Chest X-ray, PA view. Patient: 59 years old, sex M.
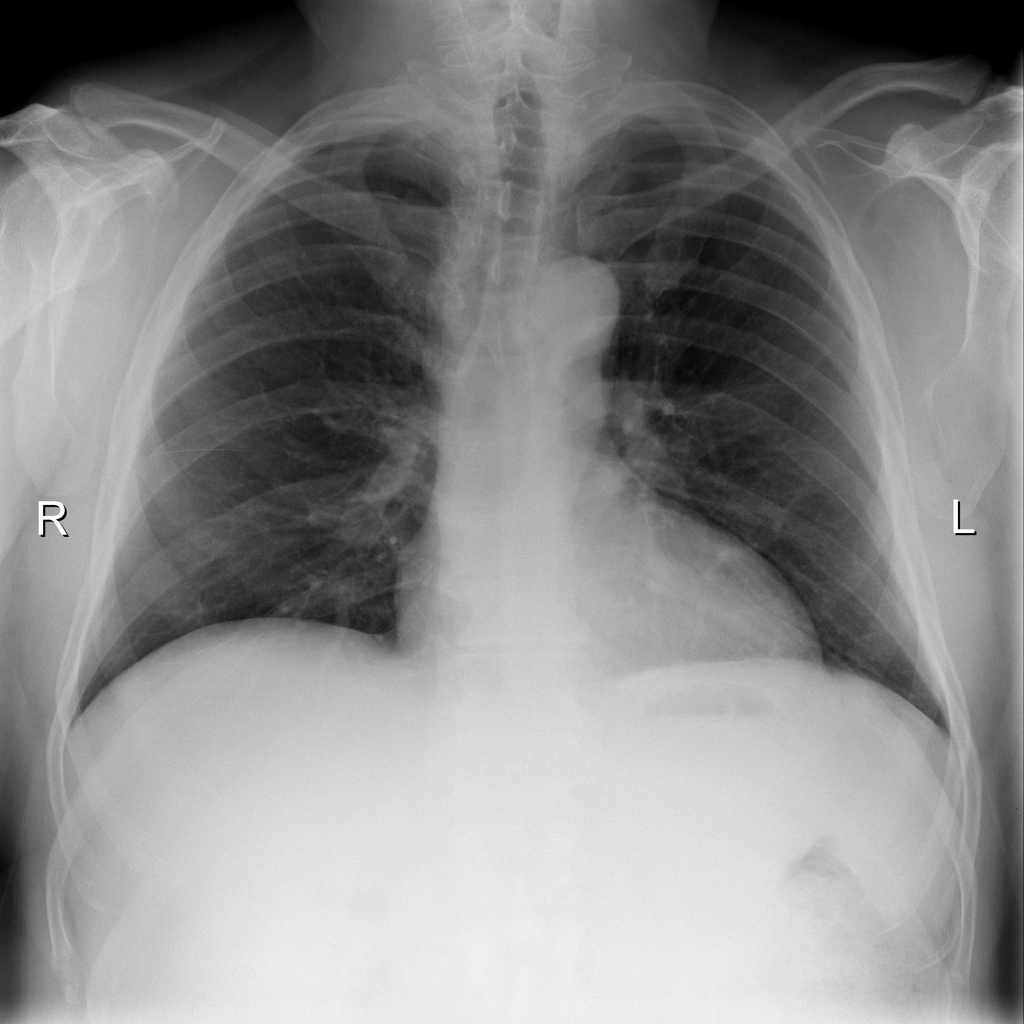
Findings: No Finding